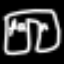
Label: pants